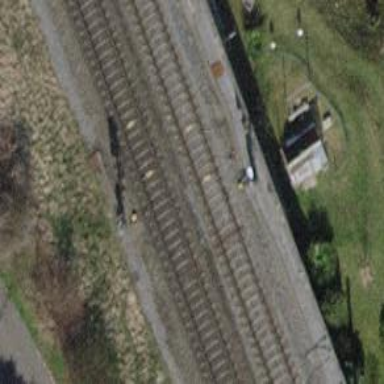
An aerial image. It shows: Railway signal.